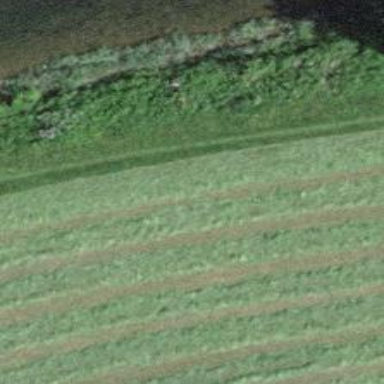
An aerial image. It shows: Grass track with grade5 track type.